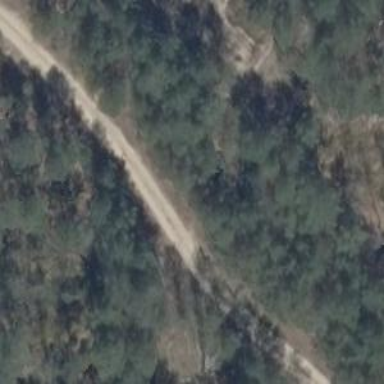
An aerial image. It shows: Sandy track road with grade3 tracktype.